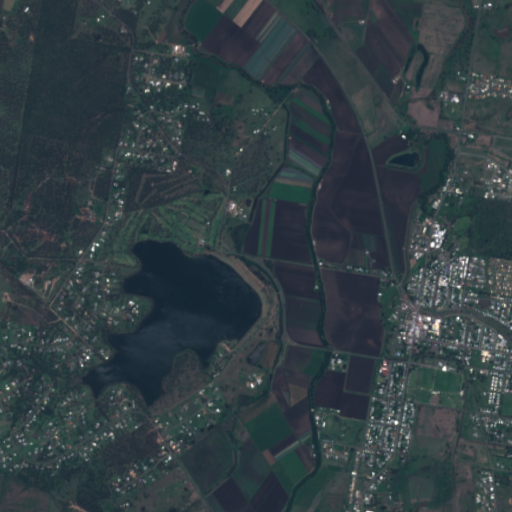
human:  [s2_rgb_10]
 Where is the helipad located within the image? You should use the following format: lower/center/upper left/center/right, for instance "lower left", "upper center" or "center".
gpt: The helipad is located in the lower right of the image.
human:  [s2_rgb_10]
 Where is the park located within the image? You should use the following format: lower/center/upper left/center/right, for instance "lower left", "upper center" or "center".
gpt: The park is located in the upper right of the image.
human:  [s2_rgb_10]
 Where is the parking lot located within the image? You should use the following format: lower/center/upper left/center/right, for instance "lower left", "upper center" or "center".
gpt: The parking lot is located in the right of the image.
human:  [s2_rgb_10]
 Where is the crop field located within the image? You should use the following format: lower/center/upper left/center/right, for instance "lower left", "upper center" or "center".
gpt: There is no crop field in the image.